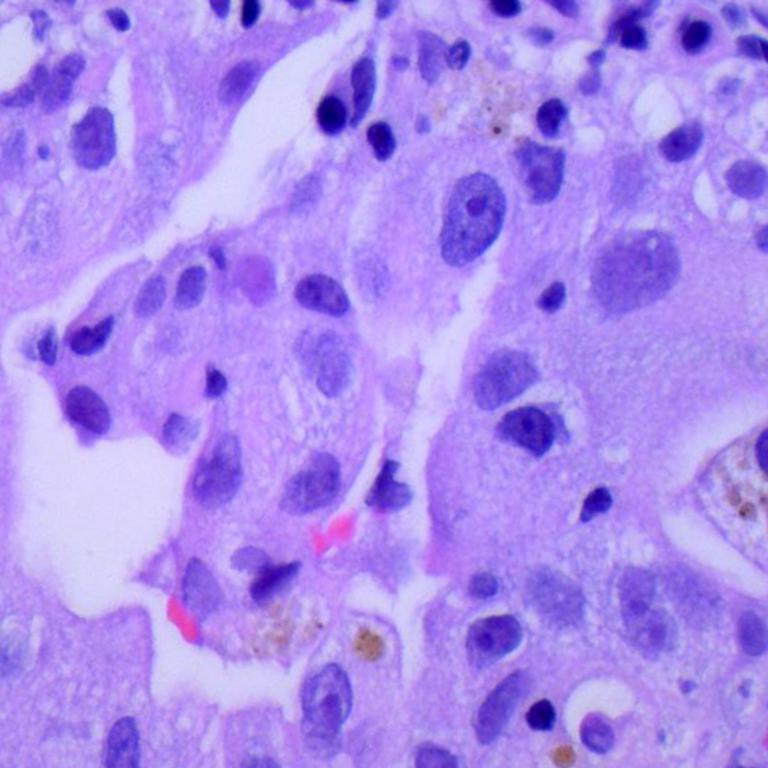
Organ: lung
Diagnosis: adenocarcinomas